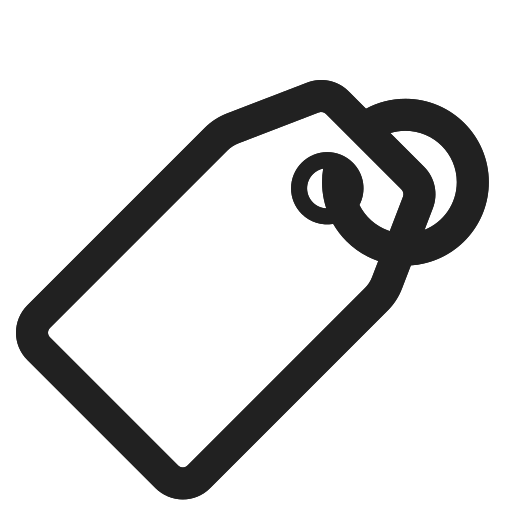
label high contrast